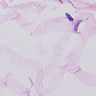
Metastatic tissue present: no